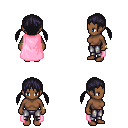
a pixel art fantasy rpg character, female body template, human, dark skin, pink cape, metal pants, raven twin-tailed hairstyle, bracelets, four views (front, back, left, right), 2x2 character sprite sheet, small pixel art, hard edges, no anti-aliasing